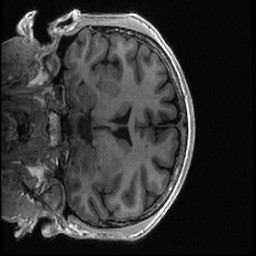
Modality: T1w
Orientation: coronal
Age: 21
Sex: male